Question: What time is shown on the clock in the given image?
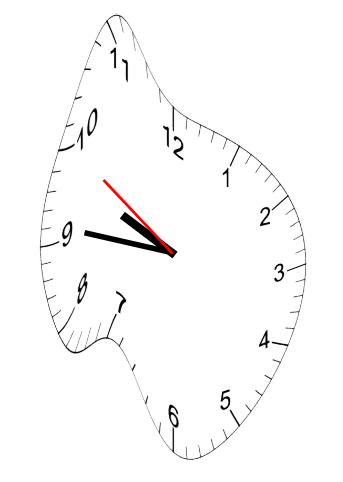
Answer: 09:45:50